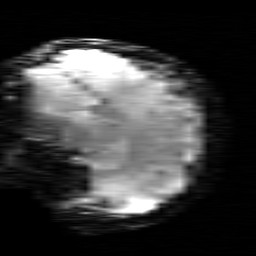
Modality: T2starw
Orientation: sagittal
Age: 22
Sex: female
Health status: healthy
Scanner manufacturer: siemens
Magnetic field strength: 3 T
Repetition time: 0.7 s
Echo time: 0.02 s